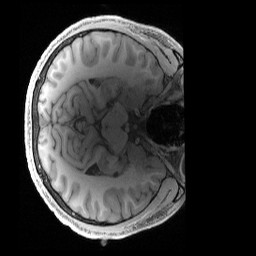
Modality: T1w
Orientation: axial
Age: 23
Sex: male
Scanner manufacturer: siemens
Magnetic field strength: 3 T
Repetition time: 2.4 s
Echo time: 0.00241 s